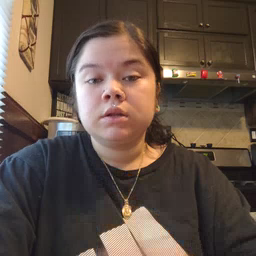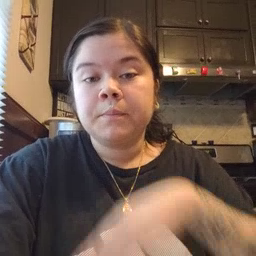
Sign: pig